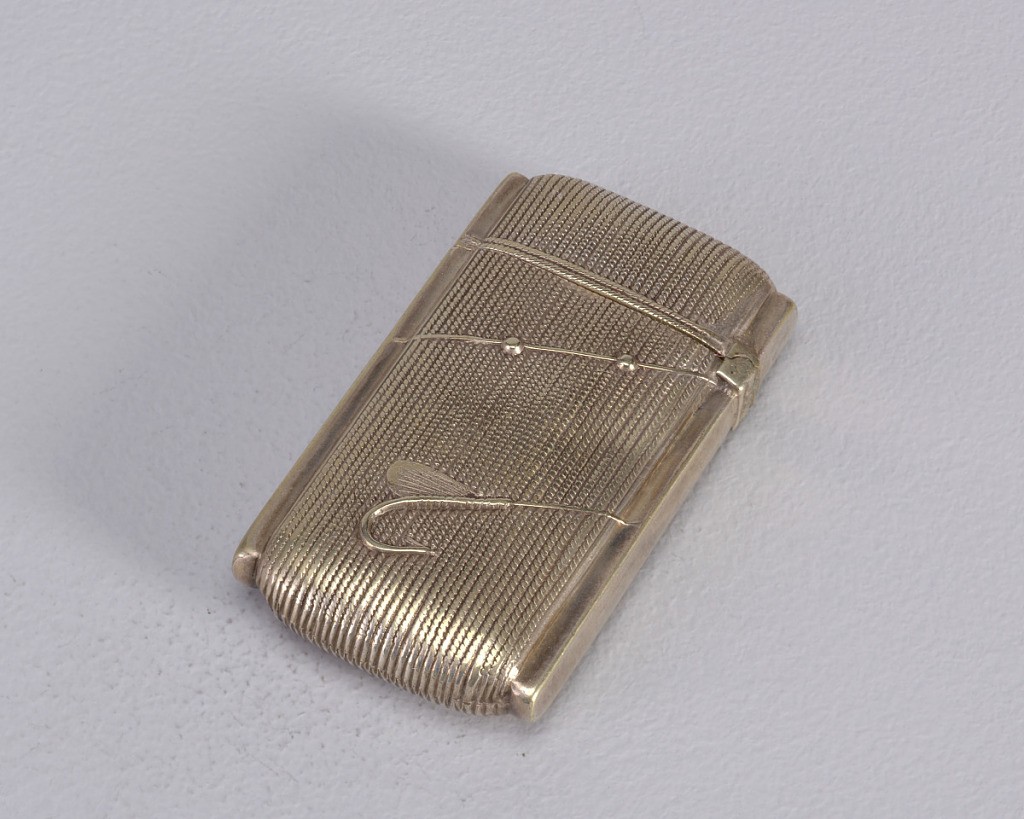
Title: Fishing Reel
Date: late 19th century
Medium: Silver
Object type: Matchsafe
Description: Oblong, curved top and bottom, featuring raised ornament that simulates fishing line, hook and sinkers wrapped around a reel, line extends from front to reverse of box. Lid hinged on side. Matches most likely intended to be struck on textured side of box